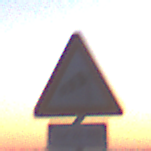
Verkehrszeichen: SeitenwindVonRechts
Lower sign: LaengeEinerStrecke6
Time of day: SunriseSunset
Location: Outdoor (Nature)
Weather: Clear
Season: NotSpecified
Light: Natural